【题型】填空题　【知识点】解析几何　【难度】easy
已知双曲线\(\dfrac{x^2}{9} - \dfrac{y^2}{16} = 1\)的右焦点为\(F_2\)，\(M\)是双曲线右支上一点，定点\(A(9,\,2)\)，则\(|MA| + \dfrac{3}{5}|MF_2|\)的最小值为\underline{\qquad}.
【解答】
【答案】\(\dfrac{36}{5}\)

【详解】设\(M\)到直线\(x = \dfrac{a^2}{c} = \dfrac{9}{5}\)的距离为\(d\)，由双曲线第二定义知，

\(\dfrac{|MF_2|}{d} = e = \dfrac{5}{3}\)，\(\therefore d = \dfrac{3}{5}|MF_2|\)，\(\therefore |MA| + \dfrac{3}{5}|MF_2| = |MA| + d\)，如图，可知\((|MA| + d)_{\min} = x_A - \dfrac{9}{5} = 9 - \dfrac{9}{5} = \dfrac{36}{5}\)。

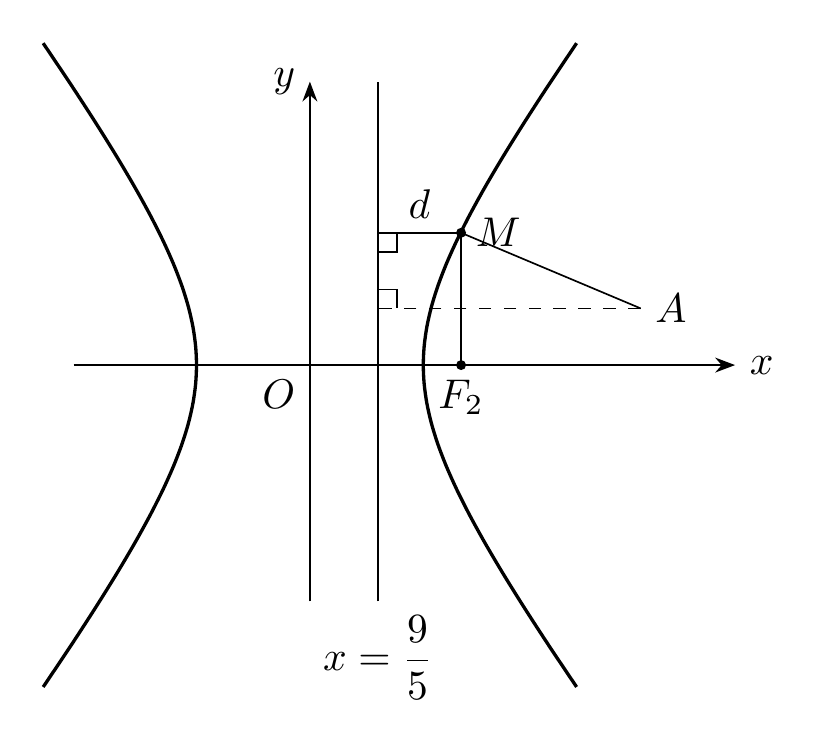